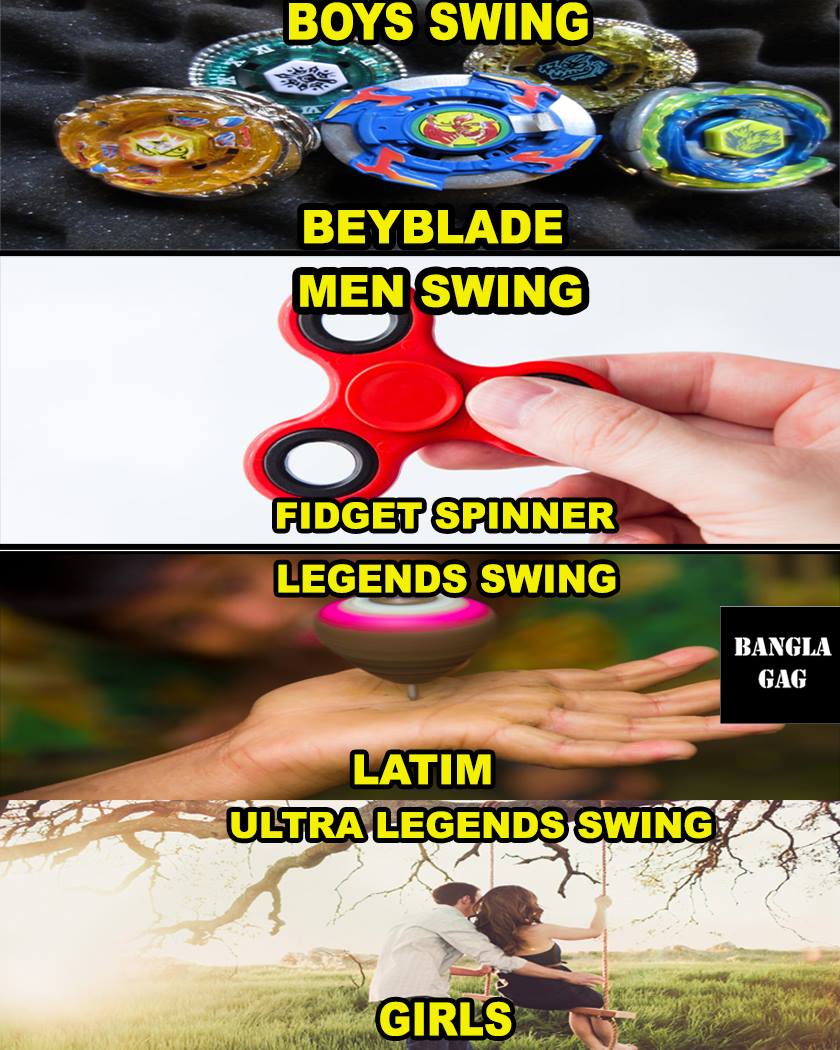
Caption: BOYS SWING   BEYBLADE    MEN SWING   FIDGET SPINNER  LEGENDS SWING   LATIM  ULTRA LEGENDS SWING GIRLS
Label: hate